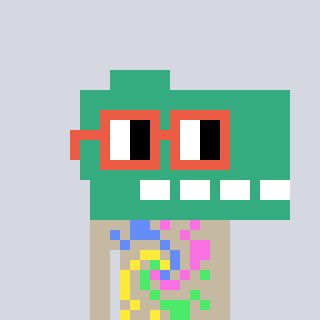
a pixel art character with square orange glasses, a dino-shaped head and a bege-colored body on a cool background